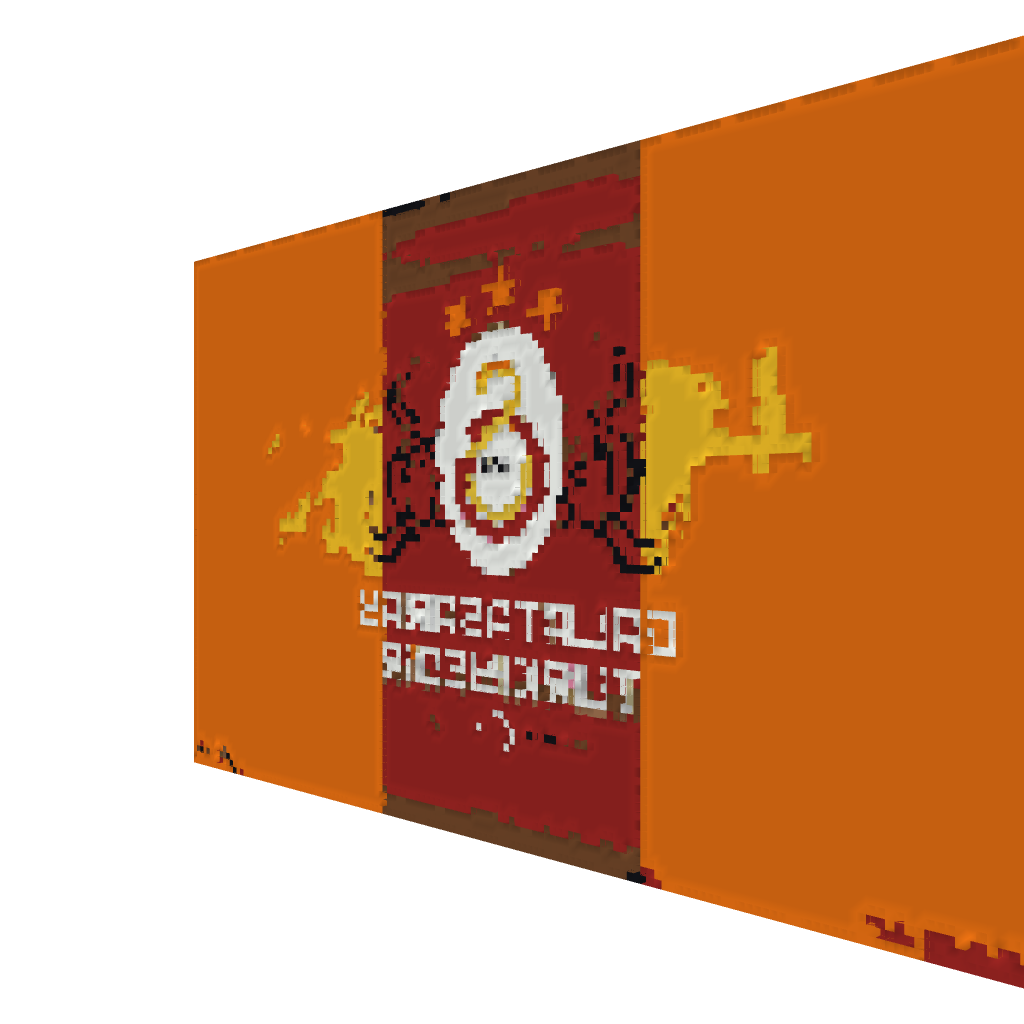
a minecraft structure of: Galatasaray schematics